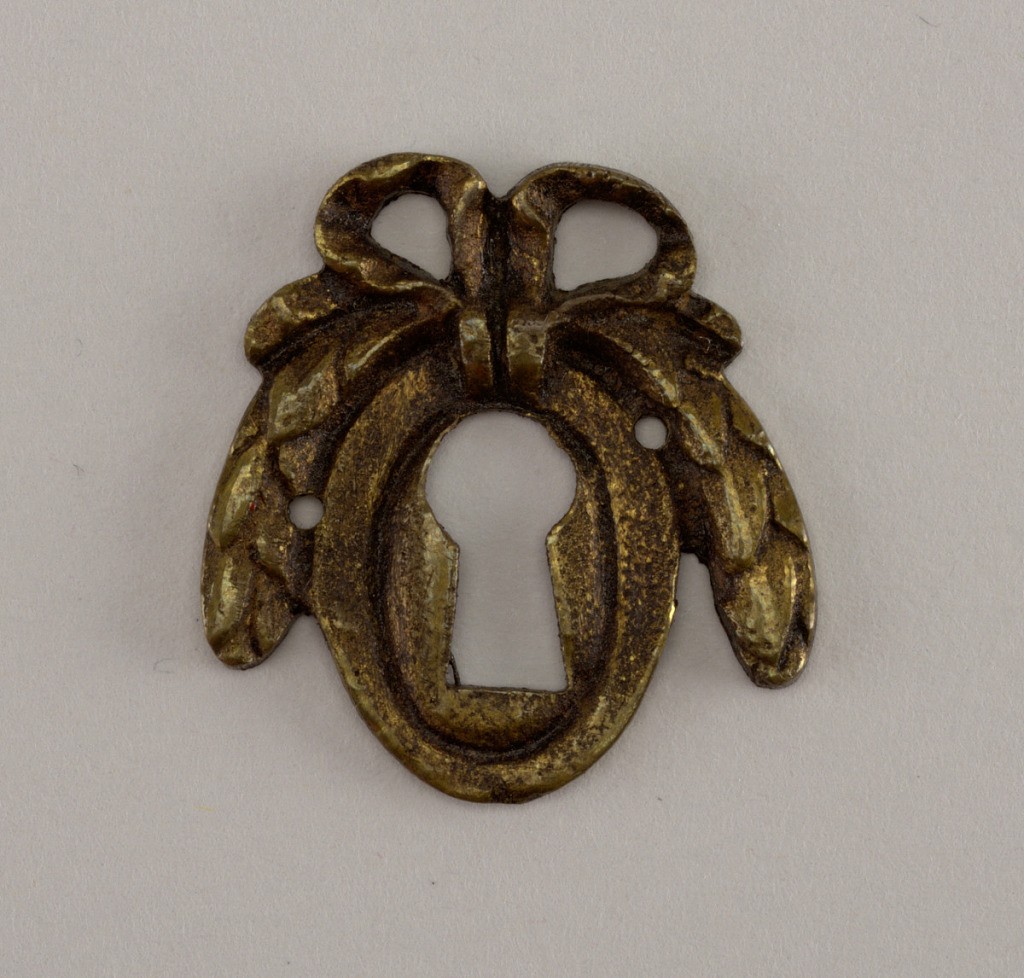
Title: Escutcheon
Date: ca. 1785
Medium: Bronze
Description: Keyhole set in oval field crowned by bow of ribbon and descending laurel swags.